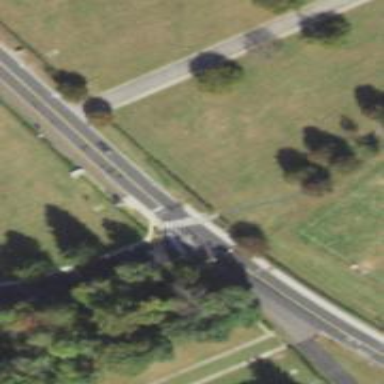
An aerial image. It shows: Marked crossing on the road.